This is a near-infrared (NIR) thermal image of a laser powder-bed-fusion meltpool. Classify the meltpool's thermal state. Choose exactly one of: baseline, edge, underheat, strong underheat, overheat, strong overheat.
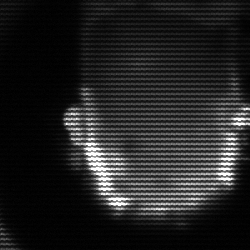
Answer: baseline